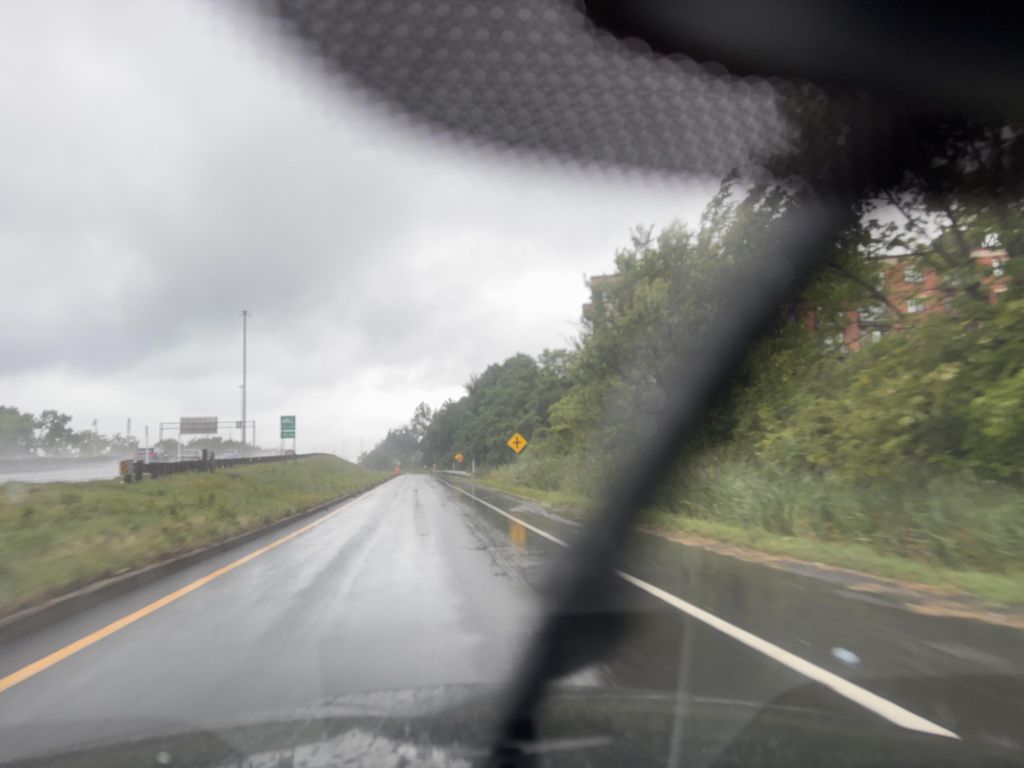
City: montreal